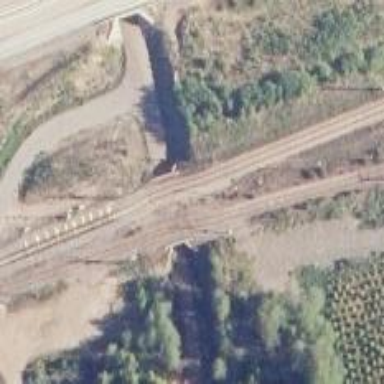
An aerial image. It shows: Railway track with continuous electrified contact line.